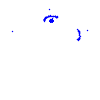
Particle: proton